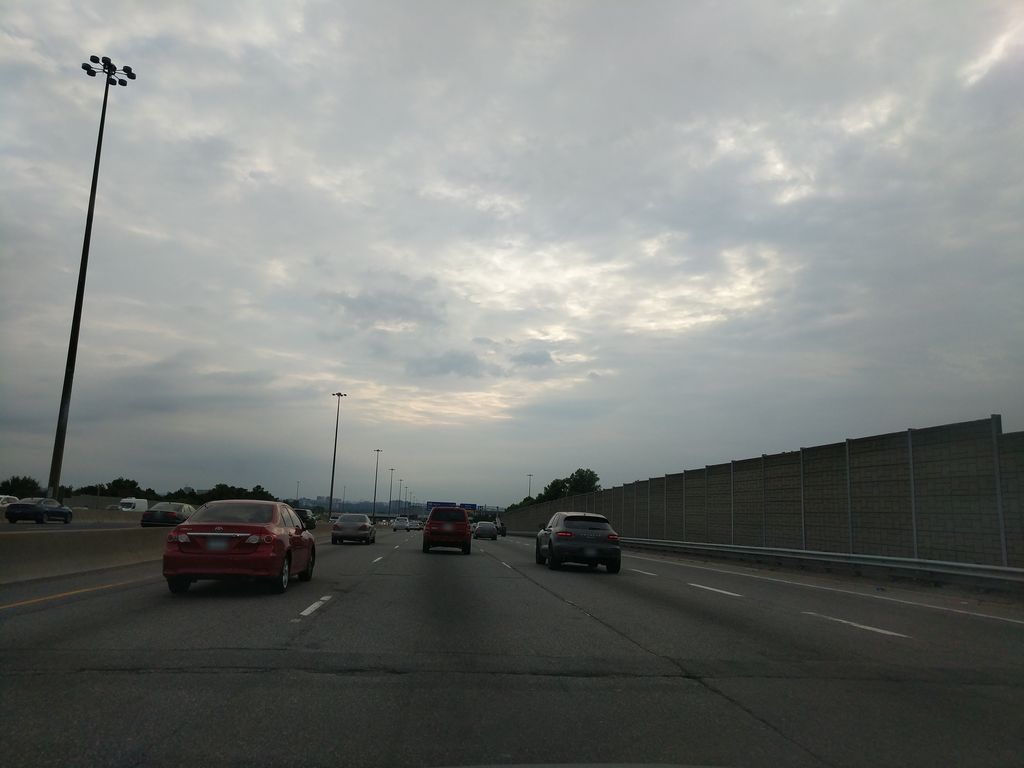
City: toronto